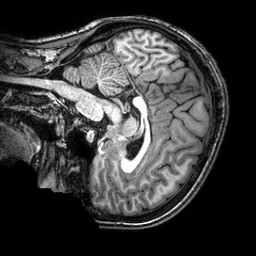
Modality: T1w
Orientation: sagittal
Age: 19
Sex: female